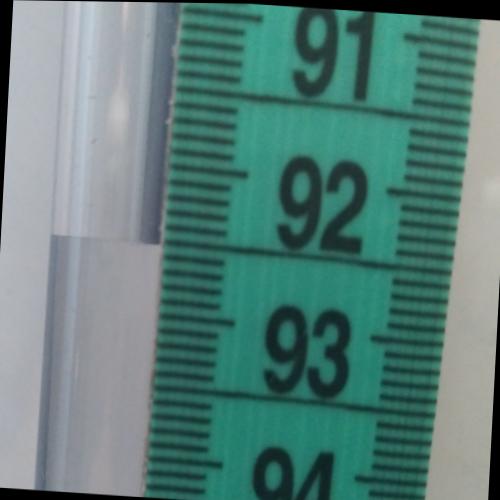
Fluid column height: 92.5 cm